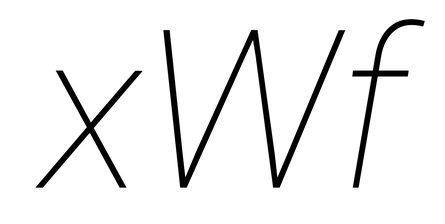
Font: Roboto-Italic_Thin_Italic